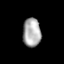
Tissue: lung
Cell type: T cells
Senescence score: 0.111
Nuclear area (px): 509
Mean DAPI intensity: 170.595